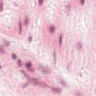
Metastatic tissue present: no